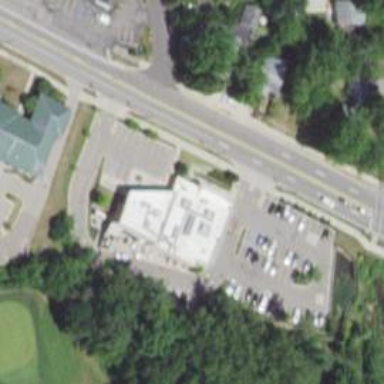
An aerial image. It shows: Convenience shop.